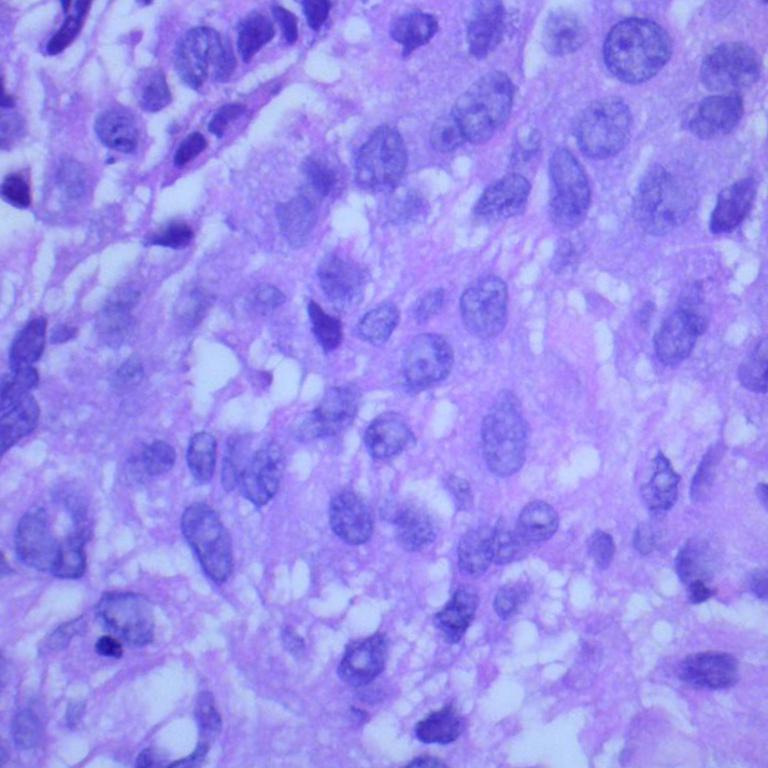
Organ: lung
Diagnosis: squamous carcinomas